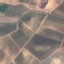
Land use / land cover: PermanentCrop